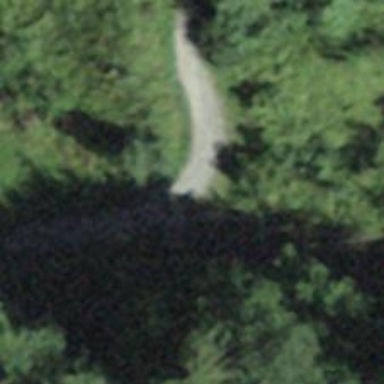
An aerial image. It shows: Pebblestone path that goes over bridge.